Aerial crown-view tile of a tropical tree (Barro Colorado Island, Panama), acquired 20241216:
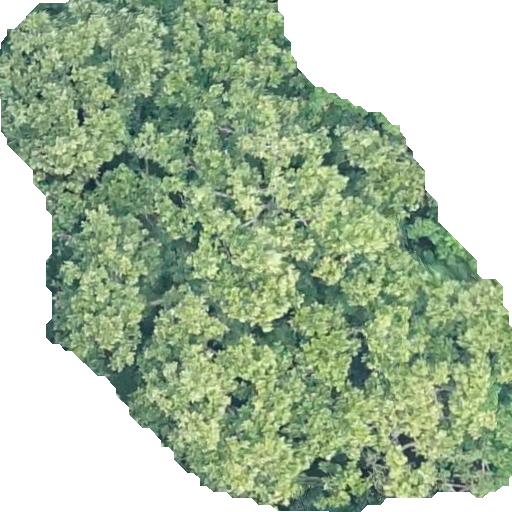
Species: Anacardium excelsum
GBIF accepted scientific name: Anacardium excelsum
Crown area: 275.526 m²